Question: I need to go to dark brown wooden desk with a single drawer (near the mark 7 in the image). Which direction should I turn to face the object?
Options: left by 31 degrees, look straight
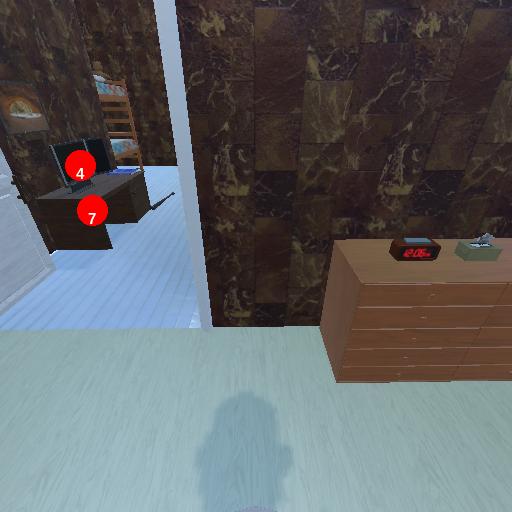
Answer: left by 31 degrees